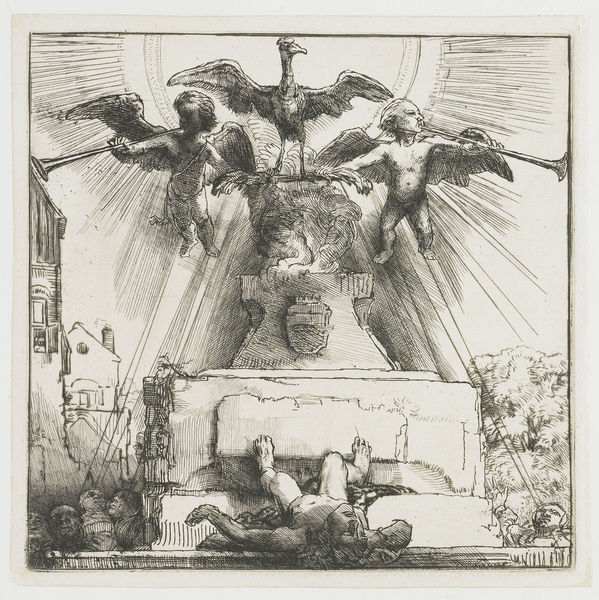
Titel: De phoenix of het omvergeworpen standbeeld
Künstler: Rembrandt Harmensz. van Rijn
Standort: Amsterdam
Institution: Rijksmuseum
Schlagwörter: adler, dunkel, vogel, bäume, stadt, fenster, köpfe, licht, zeichnung, tod, häuser, sonne, brunnen, schornstein, engel, karikatur, karrikatur, altar, wappen, posaunen, fanfare, putten